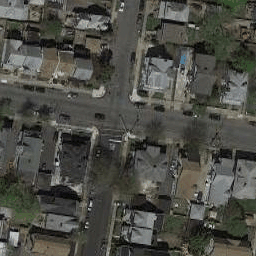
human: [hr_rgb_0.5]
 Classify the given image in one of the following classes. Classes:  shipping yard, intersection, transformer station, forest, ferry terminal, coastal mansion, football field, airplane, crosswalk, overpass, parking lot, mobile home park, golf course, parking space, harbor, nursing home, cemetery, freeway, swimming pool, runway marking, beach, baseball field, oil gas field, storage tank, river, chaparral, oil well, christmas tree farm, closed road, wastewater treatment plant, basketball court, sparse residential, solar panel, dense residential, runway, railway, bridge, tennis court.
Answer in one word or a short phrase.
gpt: intersection